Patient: sex F, age 67
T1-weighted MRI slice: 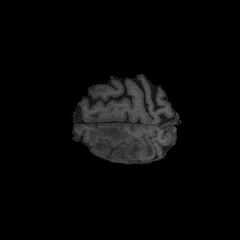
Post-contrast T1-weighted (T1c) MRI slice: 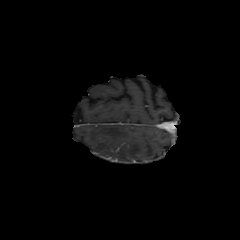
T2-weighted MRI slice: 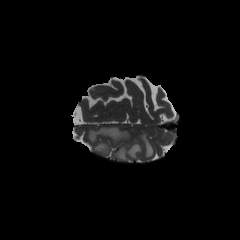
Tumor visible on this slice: yes
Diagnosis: Astrocytoma, IDH-mutant
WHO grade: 4